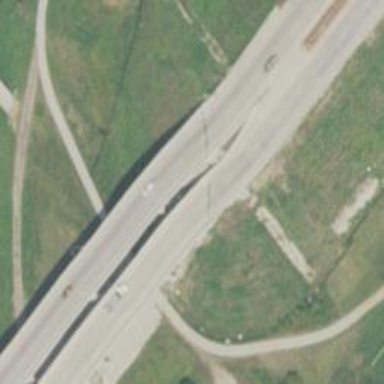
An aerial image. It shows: Primary highway on viaduct expressway.